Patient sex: M
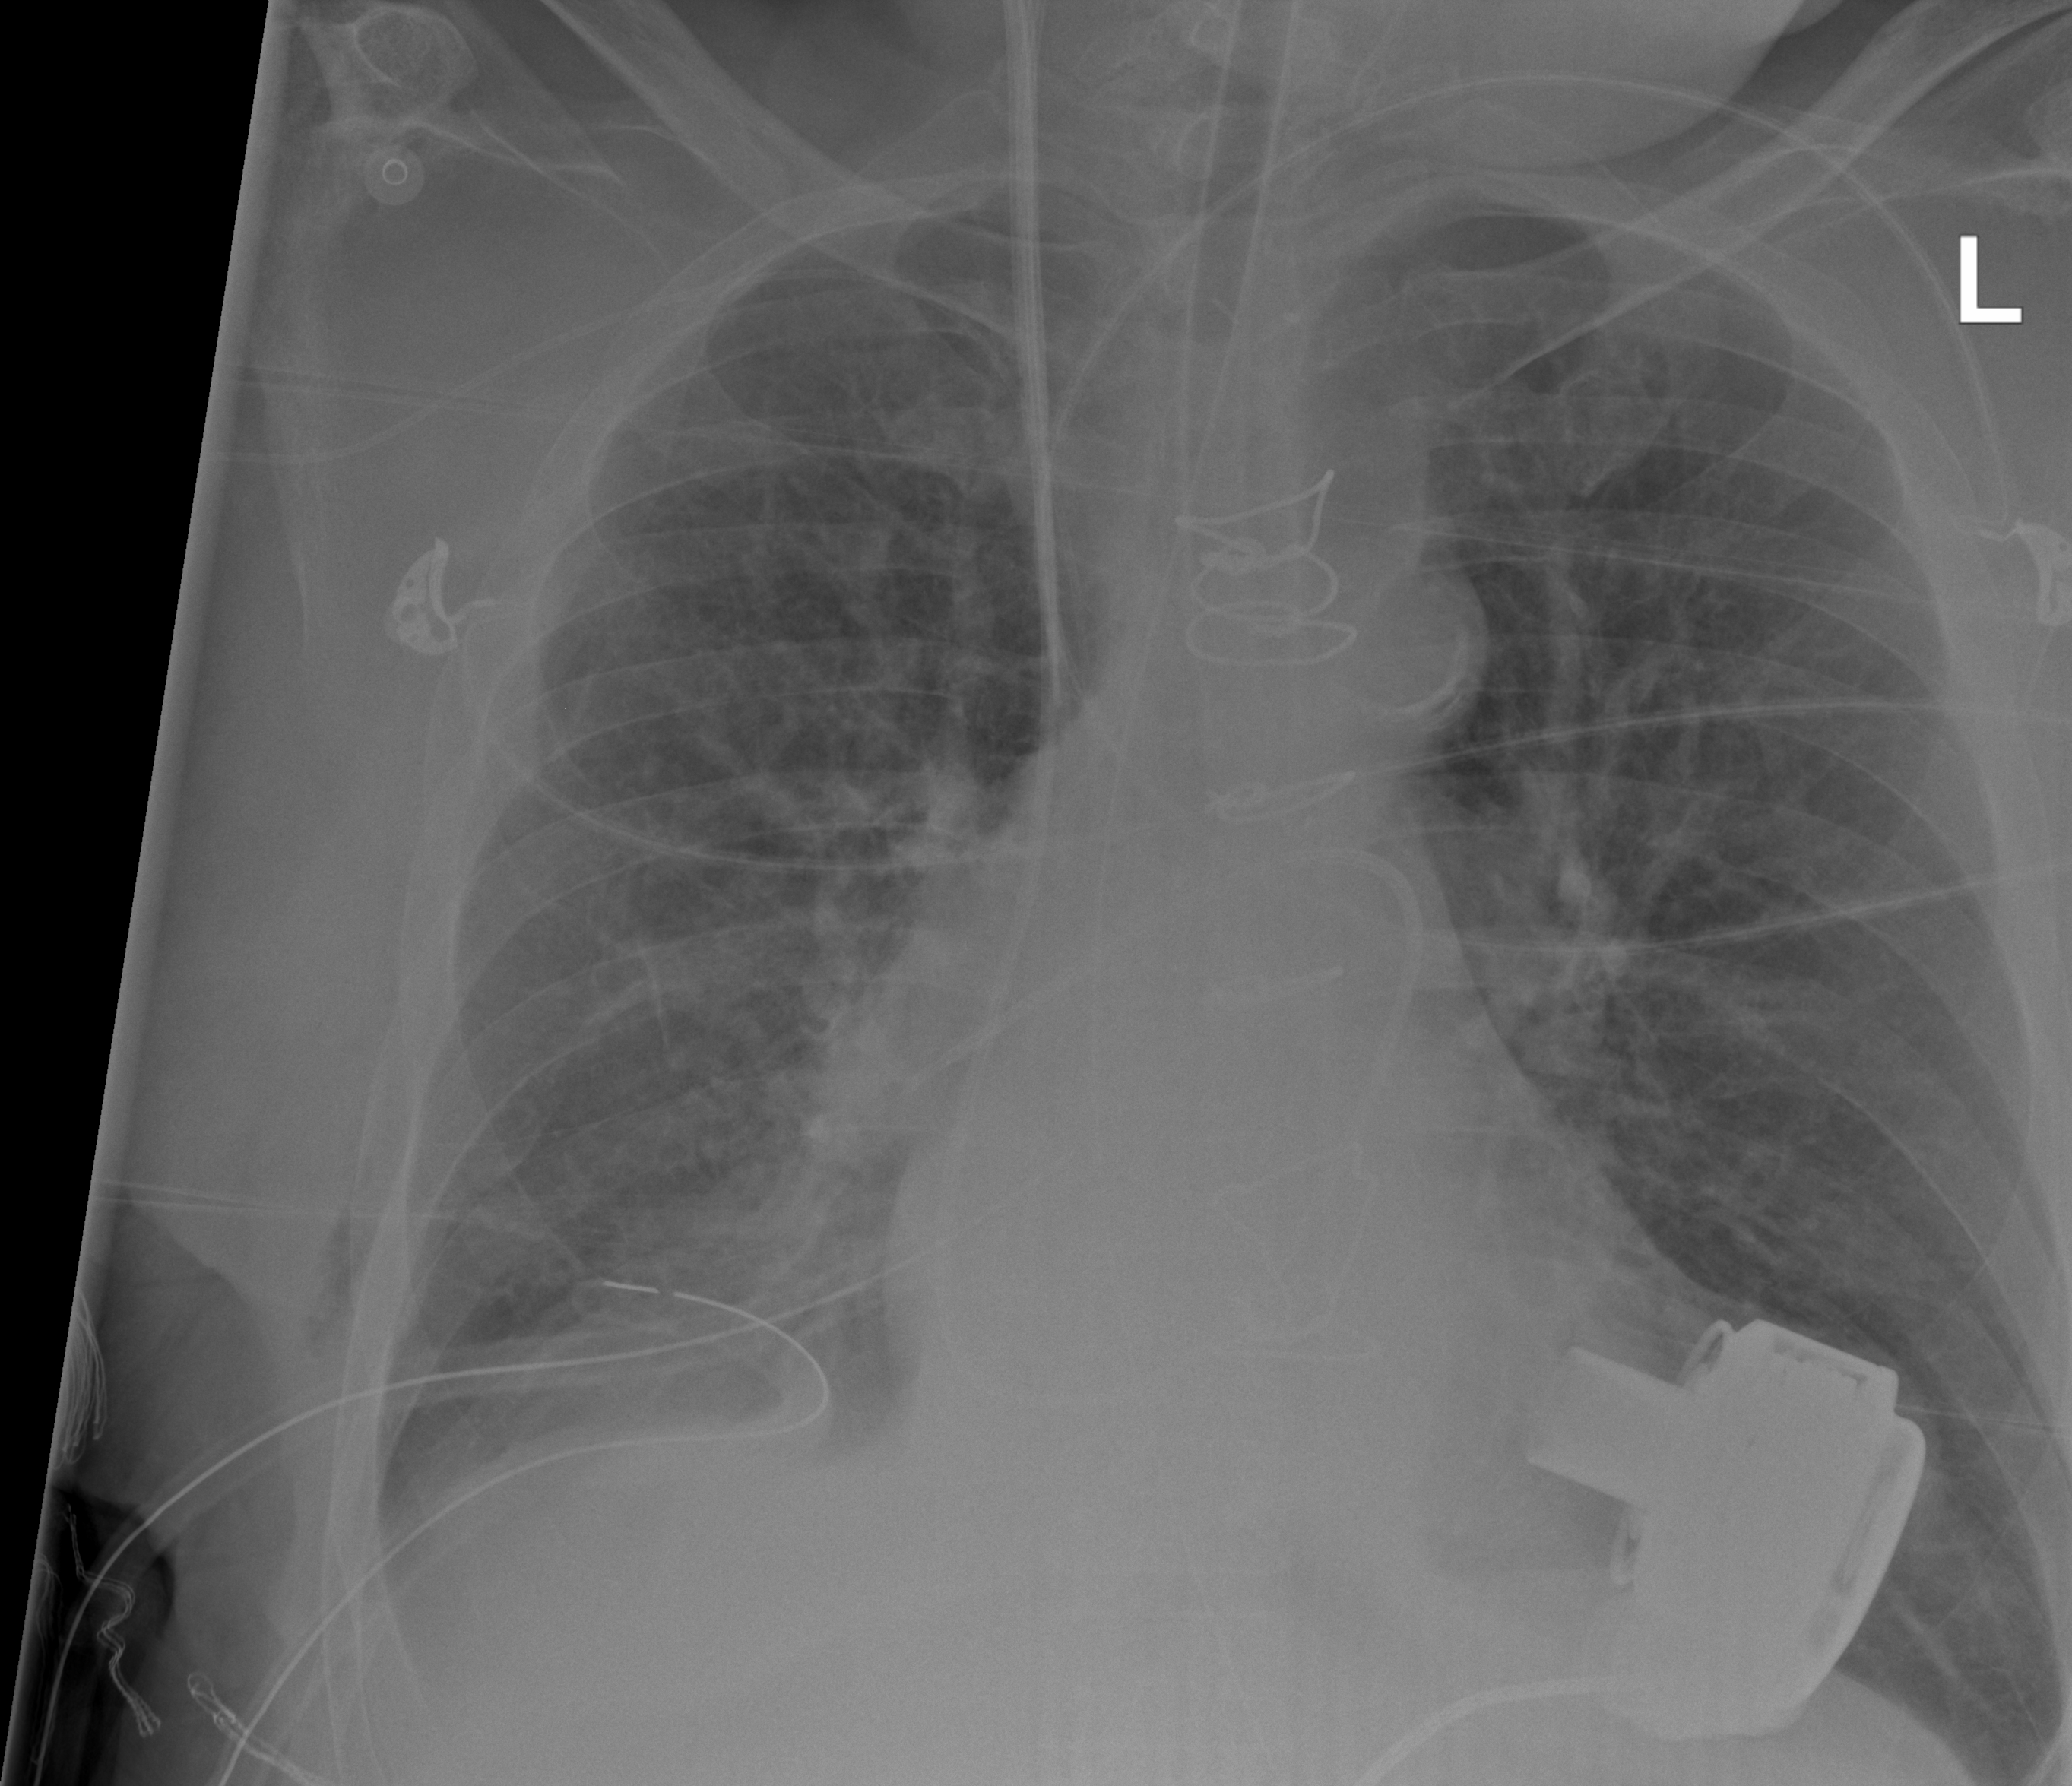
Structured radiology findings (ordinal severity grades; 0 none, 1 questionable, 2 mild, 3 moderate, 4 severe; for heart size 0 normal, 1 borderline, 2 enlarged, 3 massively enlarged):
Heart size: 0
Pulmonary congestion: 2
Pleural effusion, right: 1
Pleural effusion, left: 0
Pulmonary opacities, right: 0
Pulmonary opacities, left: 0
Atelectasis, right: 3
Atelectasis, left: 2